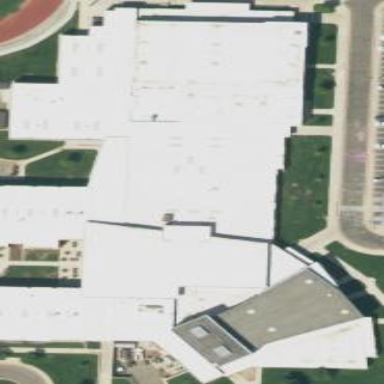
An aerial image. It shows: School building.